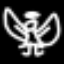
Label: angel